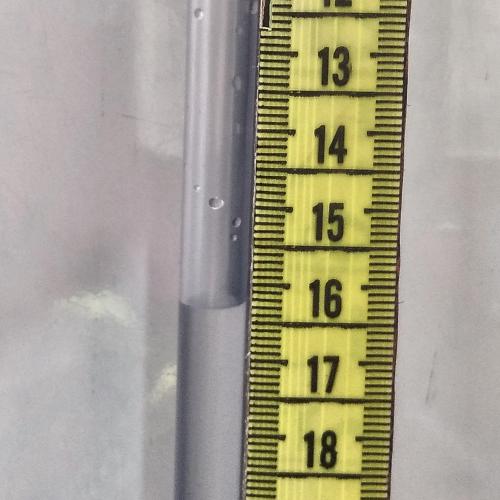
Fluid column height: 16.2 cm